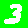
Digit: 3